Field crop: maize
Growth stage: 2
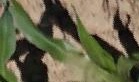
Species: maize